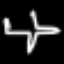
Label: airplane